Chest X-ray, PA view. Patient: 32 years old, sex F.
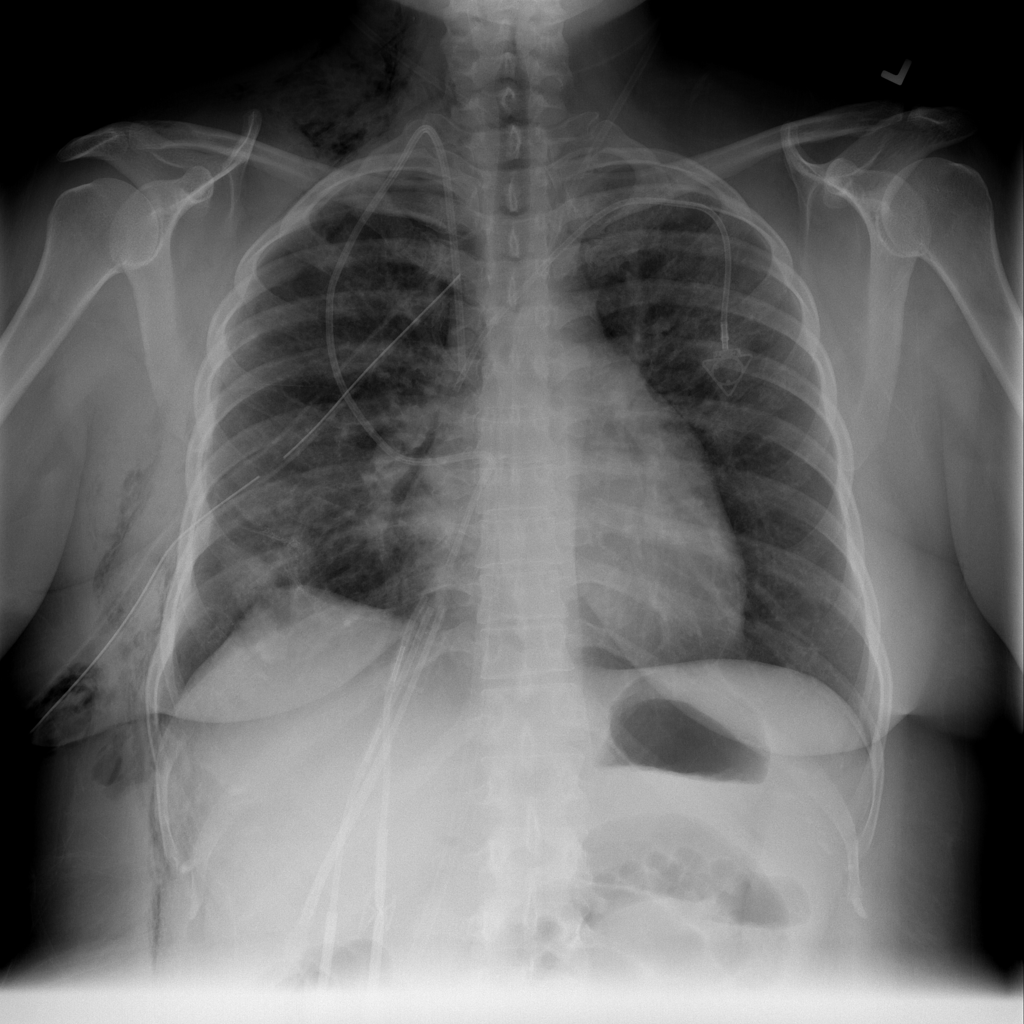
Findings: Emphysema